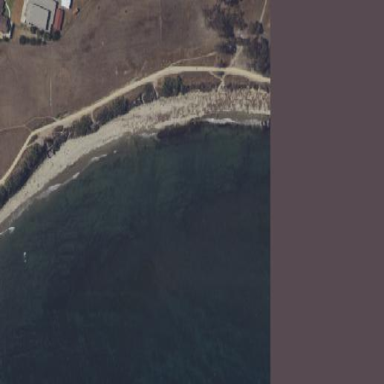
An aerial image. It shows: Scenic beach with natural beauty.